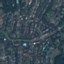
Land use / land cover class: Residential